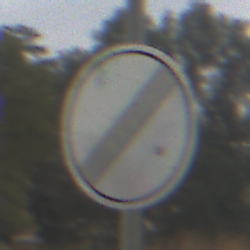
Verkehrszeichen: EndeSaemtlicherBegrenzungen
Umgebung: Outdoor, Nature
Tageszeit: MorningAfternoon
Wetter: Overcast
Licht: Natural
Jahreszeit: NotSpecified
Kontrast: LowContrast